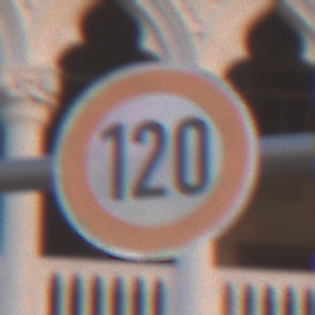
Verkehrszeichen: Geschwindigkeit120
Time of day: SunriseSunset
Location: Outdoor (Urban)
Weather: Clear
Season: NotSpecified
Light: Natural